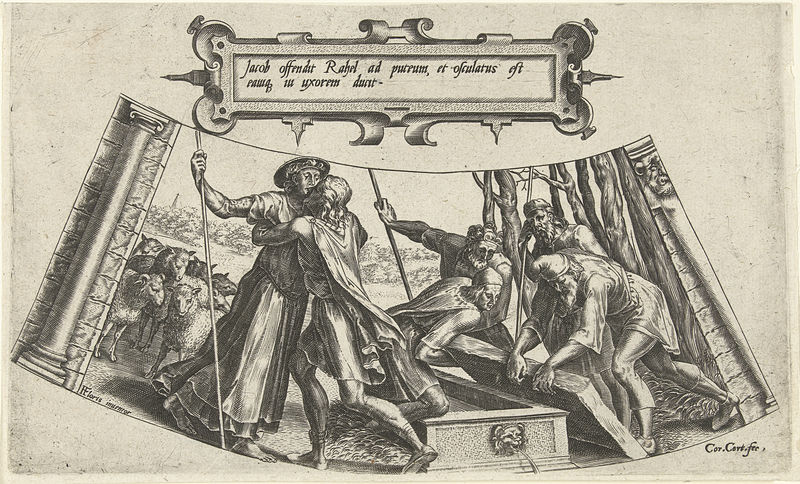
Titel: De ontmoeting van Jakob en Rachel bij de bron
Künstler: Cornelis Cort
Standort: Amsterdam
Institution: Rijksmuseum
Schlagwörter: architecture, fight, men, white, women, black, figures, gray, grey, old, woman, print, man, tree, water, trees, death, scroll, black and white, monochrome, dead, war, farm, figure, ram, sheep, pillar, lamb, shephard, joseph, bible, round, lion, spears, grave, text, tomb, sticks, cone, hug, beards, coffin, arched, title, jacob, rachel, brothers, wter